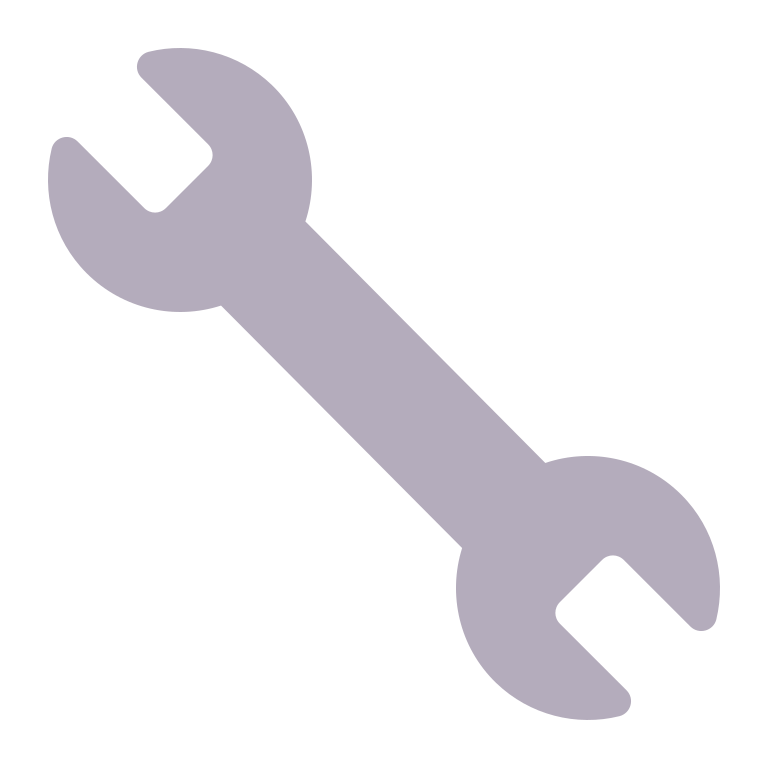
wrench flat